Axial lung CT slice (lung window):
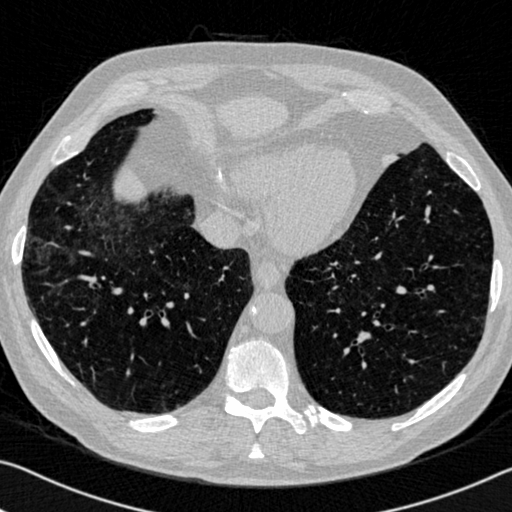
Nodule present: no